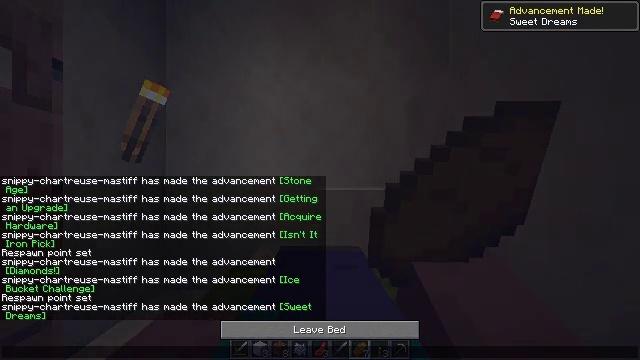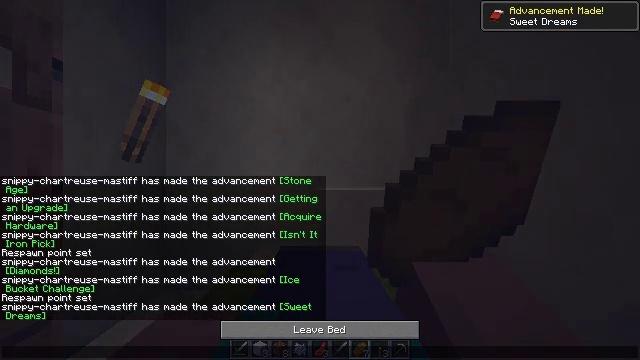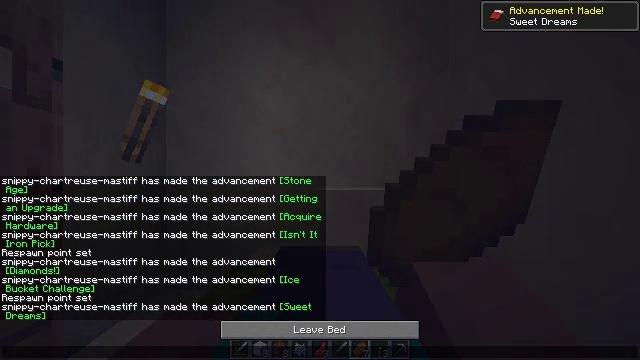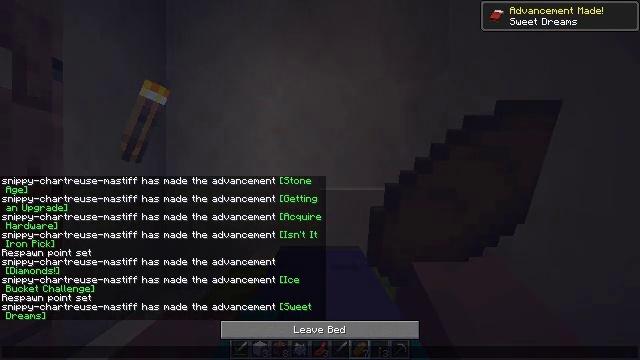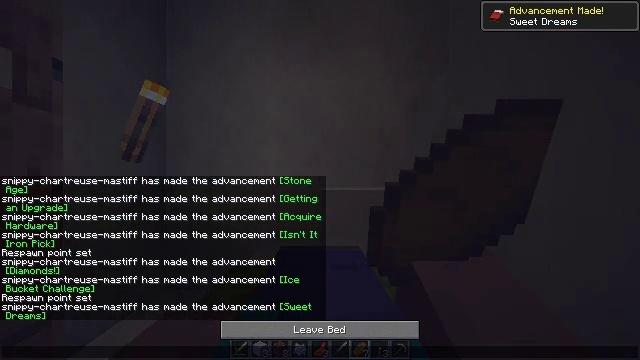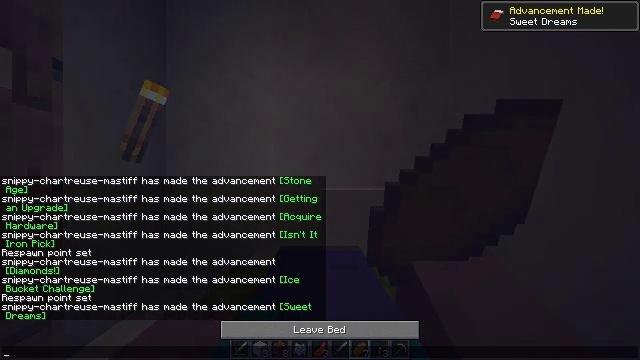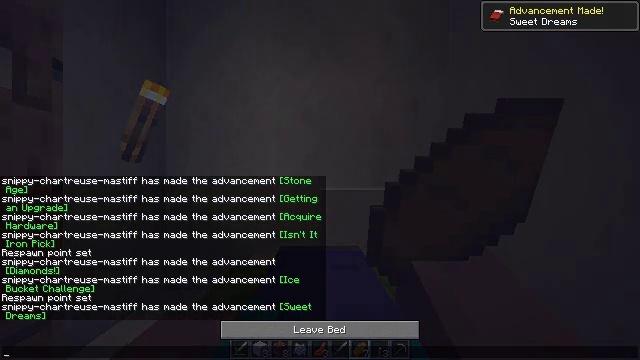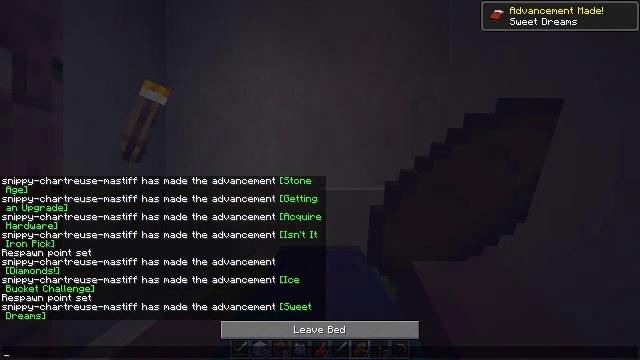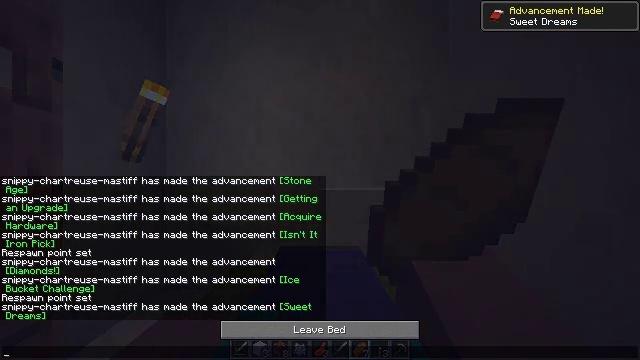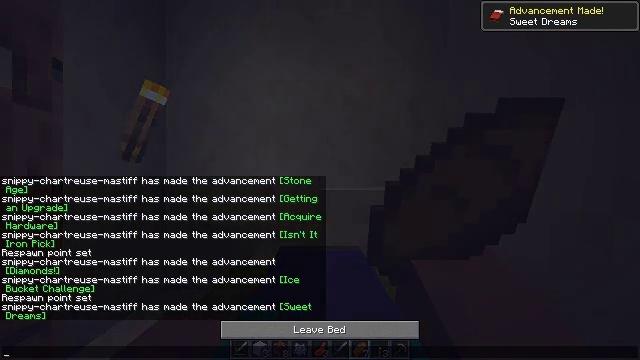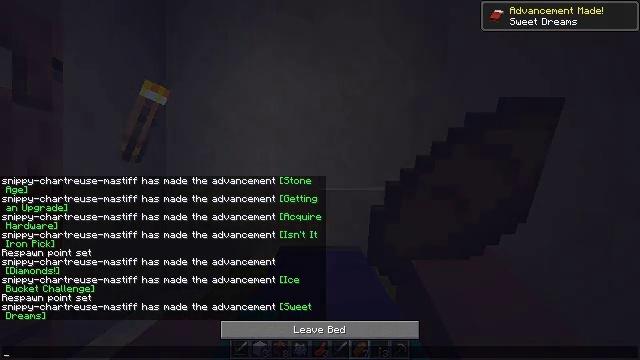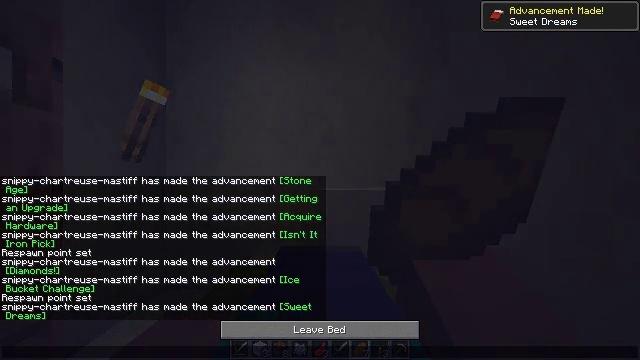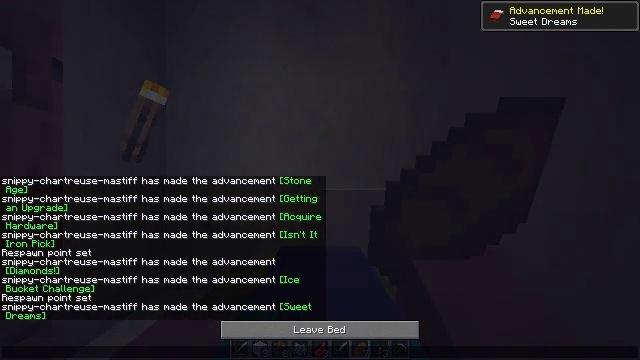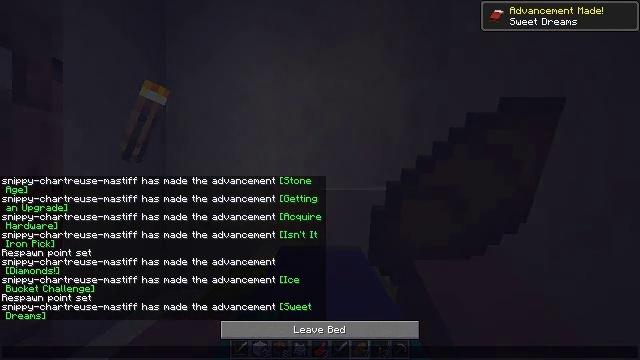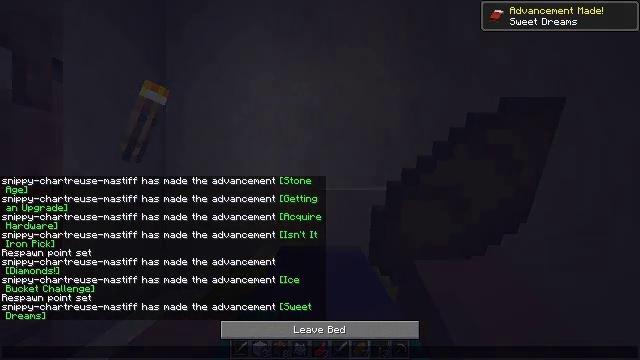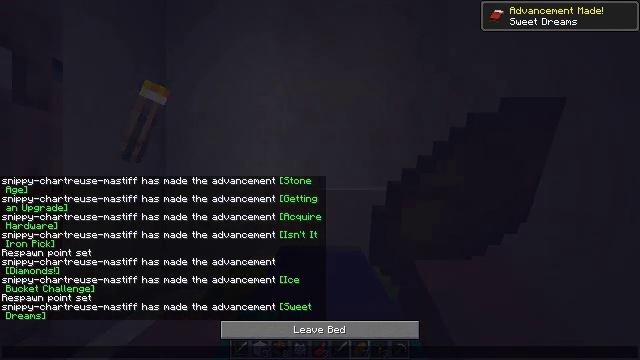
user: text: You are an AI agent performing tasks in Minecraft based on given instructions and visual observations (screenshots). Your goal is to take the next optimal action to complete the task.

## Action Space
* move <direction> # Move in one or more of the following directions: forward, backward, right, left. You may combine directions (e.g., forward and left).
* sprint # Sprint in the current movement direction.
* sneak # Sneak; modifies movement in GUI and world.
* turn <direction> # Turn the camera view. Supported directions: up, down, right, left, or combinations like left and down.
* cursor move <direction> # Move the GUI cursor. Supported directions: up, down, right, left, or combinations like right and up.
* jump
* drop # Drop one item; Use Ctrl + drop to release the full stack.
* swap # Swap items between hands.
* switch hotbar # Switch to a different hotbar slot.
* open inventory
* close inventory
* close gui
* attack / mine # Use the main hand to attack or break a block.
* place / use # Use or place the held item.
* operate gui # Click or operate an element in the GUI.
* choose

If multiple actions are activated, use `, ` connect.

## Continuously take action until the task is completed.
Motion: motion action
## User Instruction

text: Recycle the green bed.
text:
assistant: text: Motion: no_op
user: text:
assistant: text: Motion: no_op
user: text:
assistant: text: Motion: no_op
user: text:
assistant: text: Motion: no_op
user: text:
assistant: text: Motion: no_op
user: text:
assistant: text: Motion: no_op
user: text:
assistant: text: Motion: no_op
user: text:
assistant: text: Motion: no_op
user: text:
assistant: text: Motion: no_op
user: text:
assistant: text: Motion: no_op
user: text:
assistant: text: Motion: no_op
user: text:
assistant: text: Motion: no_op
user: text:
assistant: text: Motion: no_op
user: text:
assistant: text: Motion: no_op
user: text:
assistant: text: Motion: no_op
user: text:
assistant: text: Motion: no_op
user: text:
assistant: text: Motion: no_op
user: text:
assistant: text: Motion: no_op
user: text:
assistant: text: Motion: no_op
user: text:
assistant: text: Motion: no_op
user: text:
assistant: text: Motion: no_op
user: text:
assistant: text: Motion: no_op
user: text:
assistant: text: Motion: no_op
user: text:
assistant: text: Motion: no_op
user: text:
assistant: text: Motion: no_op
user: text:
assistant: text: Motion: no_op
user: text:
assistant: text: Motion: no_op
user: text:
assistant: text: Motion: no_op
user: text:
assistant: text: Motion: no_op
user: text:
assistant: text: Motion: no_op